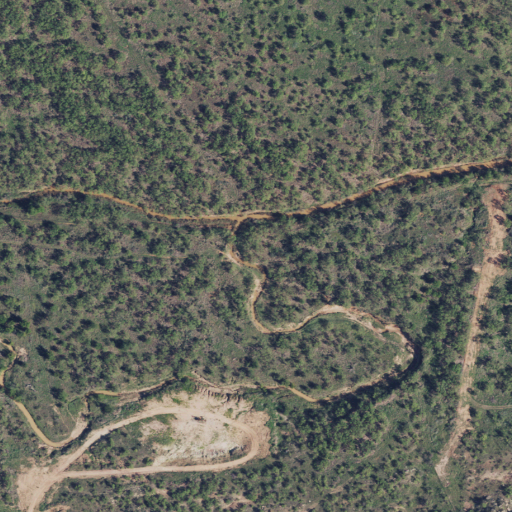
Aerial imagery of valley in Texas named Coon Hollow containing grassland, shrub, and deciduous forest